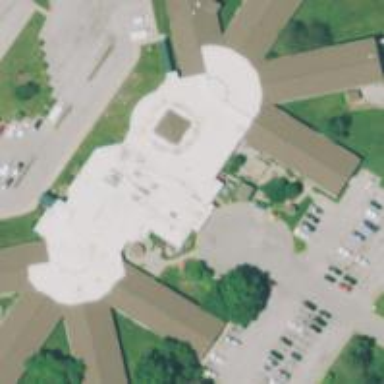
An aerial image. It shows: Nursing home.